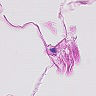
Metastatic tissue present: no